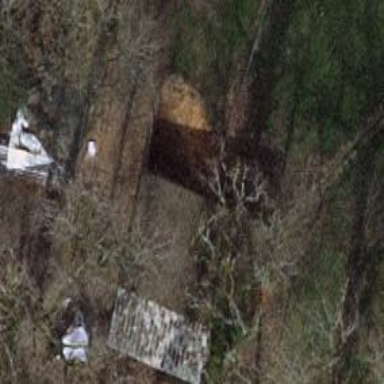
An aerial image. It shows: Shed.